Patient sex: F
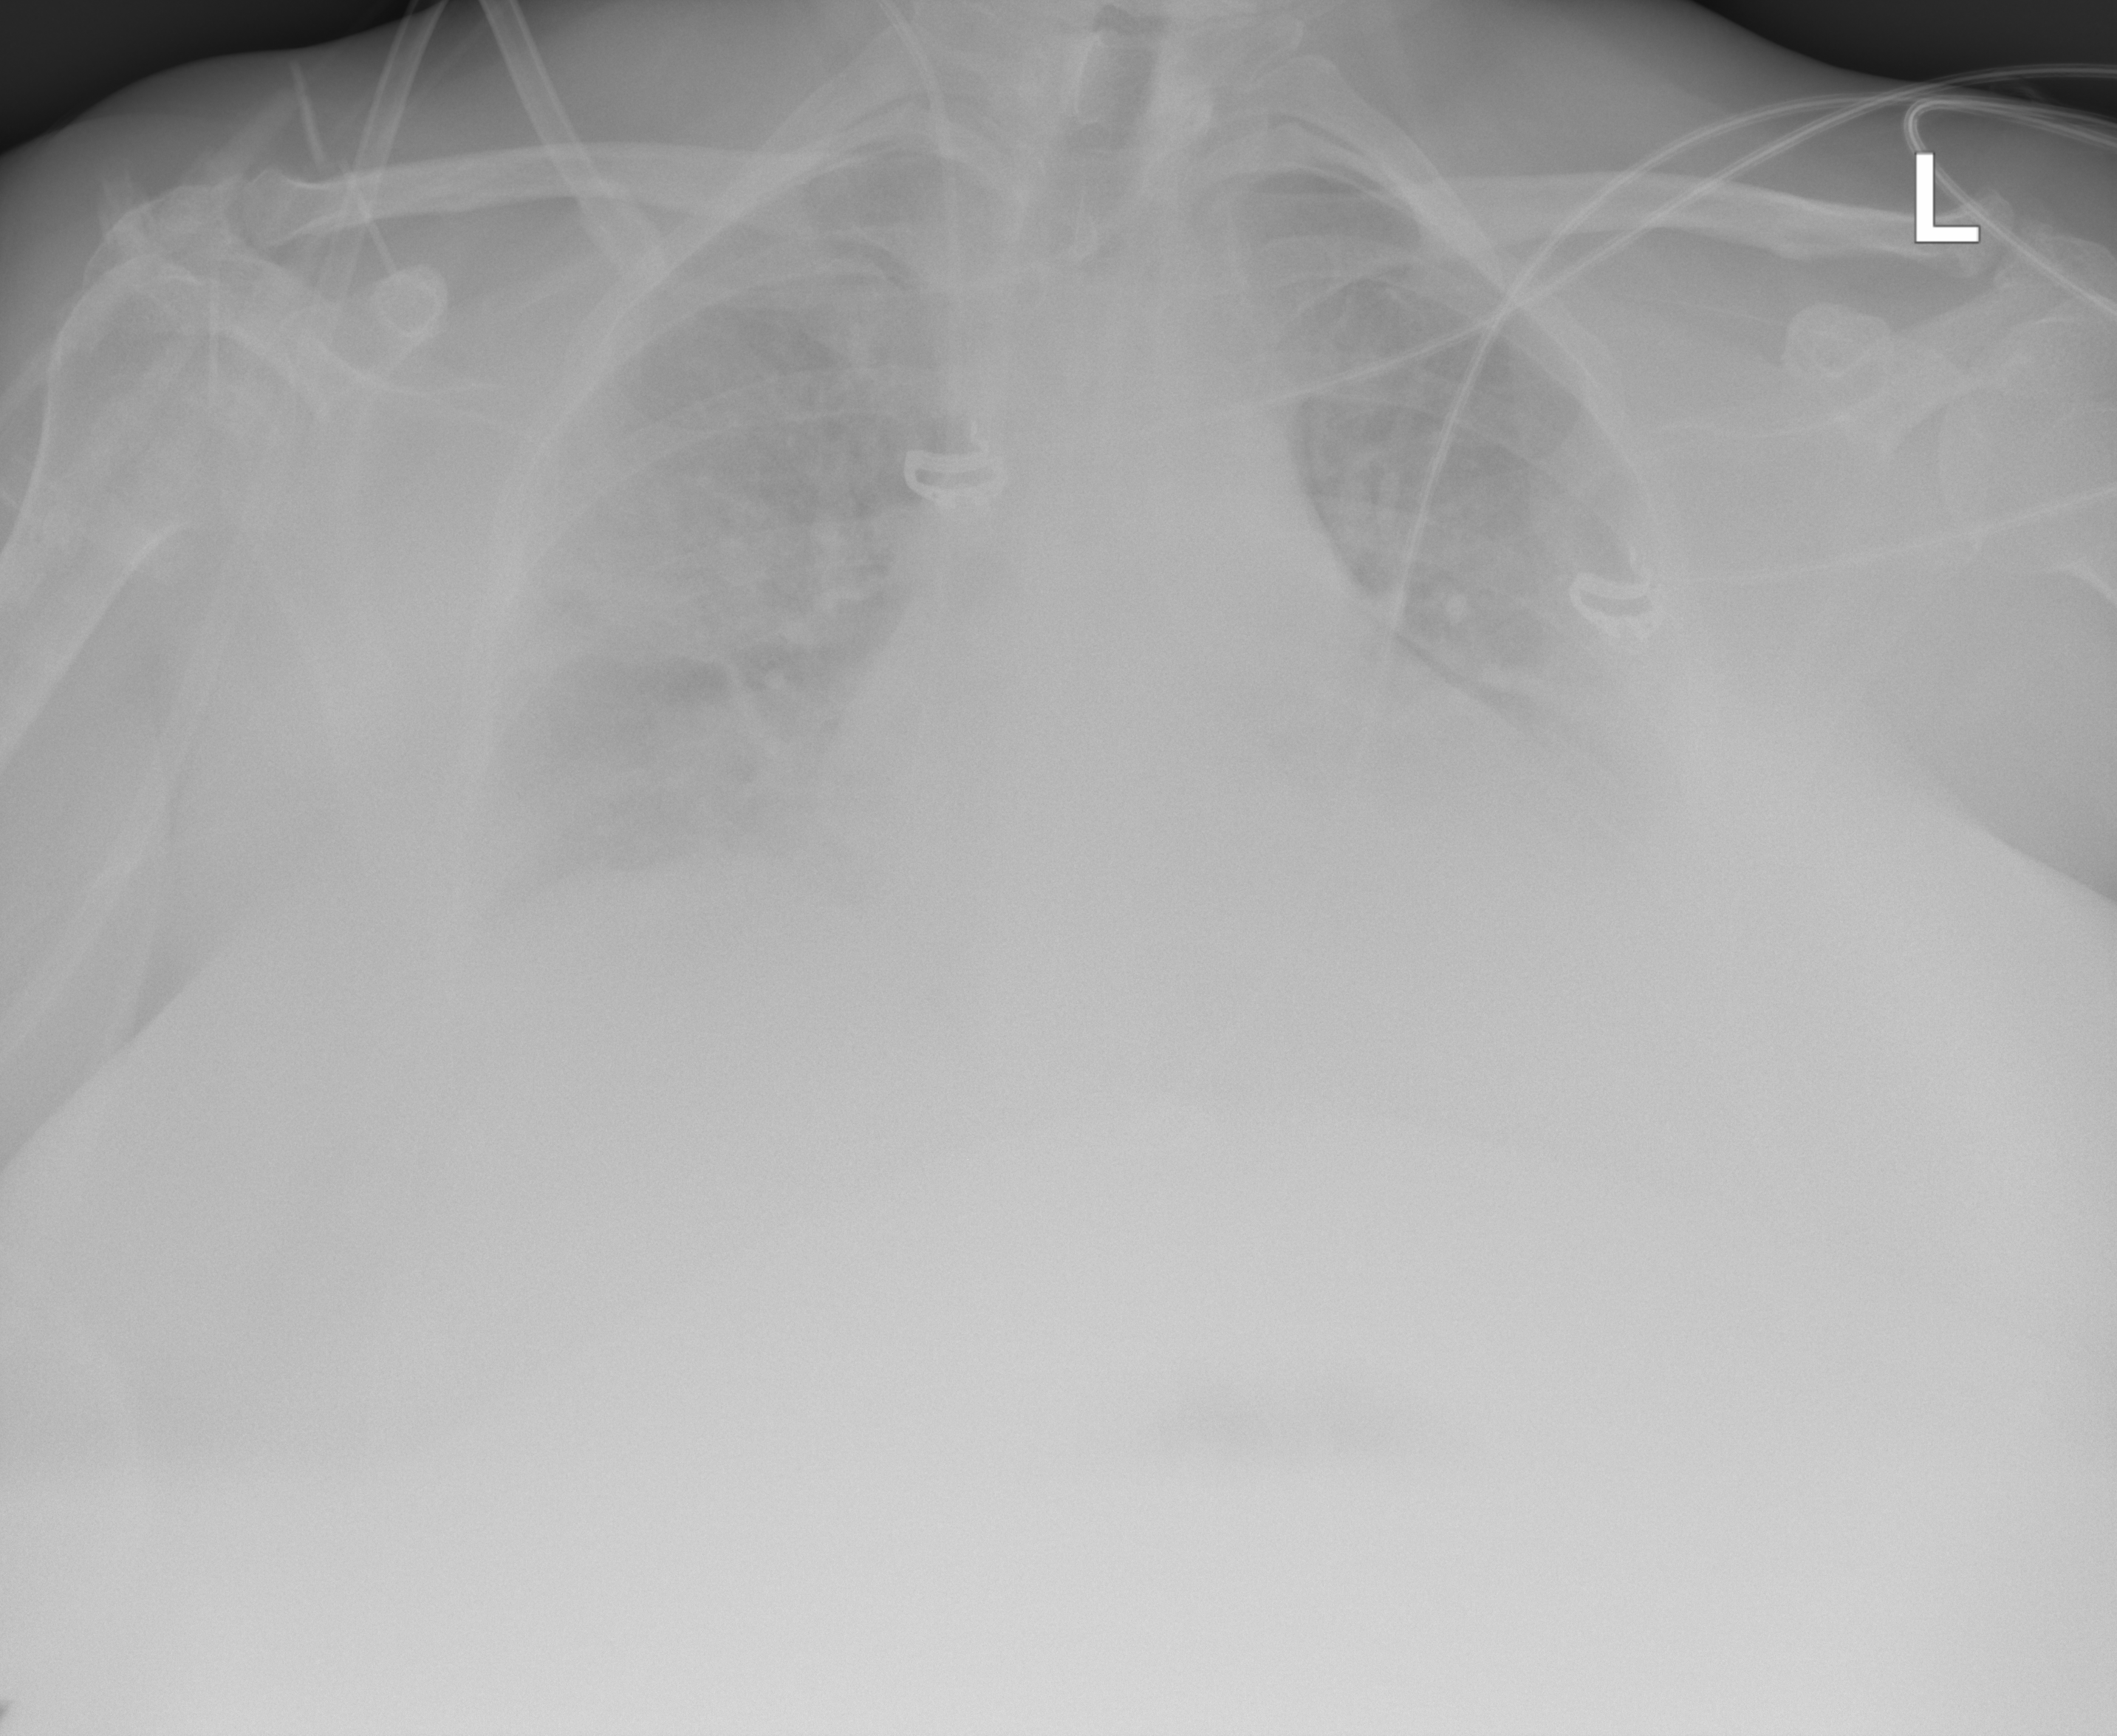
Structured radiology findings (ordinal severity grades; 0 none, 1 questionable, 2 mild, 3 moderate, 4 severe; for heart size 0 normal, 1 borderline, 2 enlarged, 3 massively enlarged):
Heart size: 2
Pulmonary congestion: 3
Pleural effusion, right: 2
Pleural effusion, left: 2
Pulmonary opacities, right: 2
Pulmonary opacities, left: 1
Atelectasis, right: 2
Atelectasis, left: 2